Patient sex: F
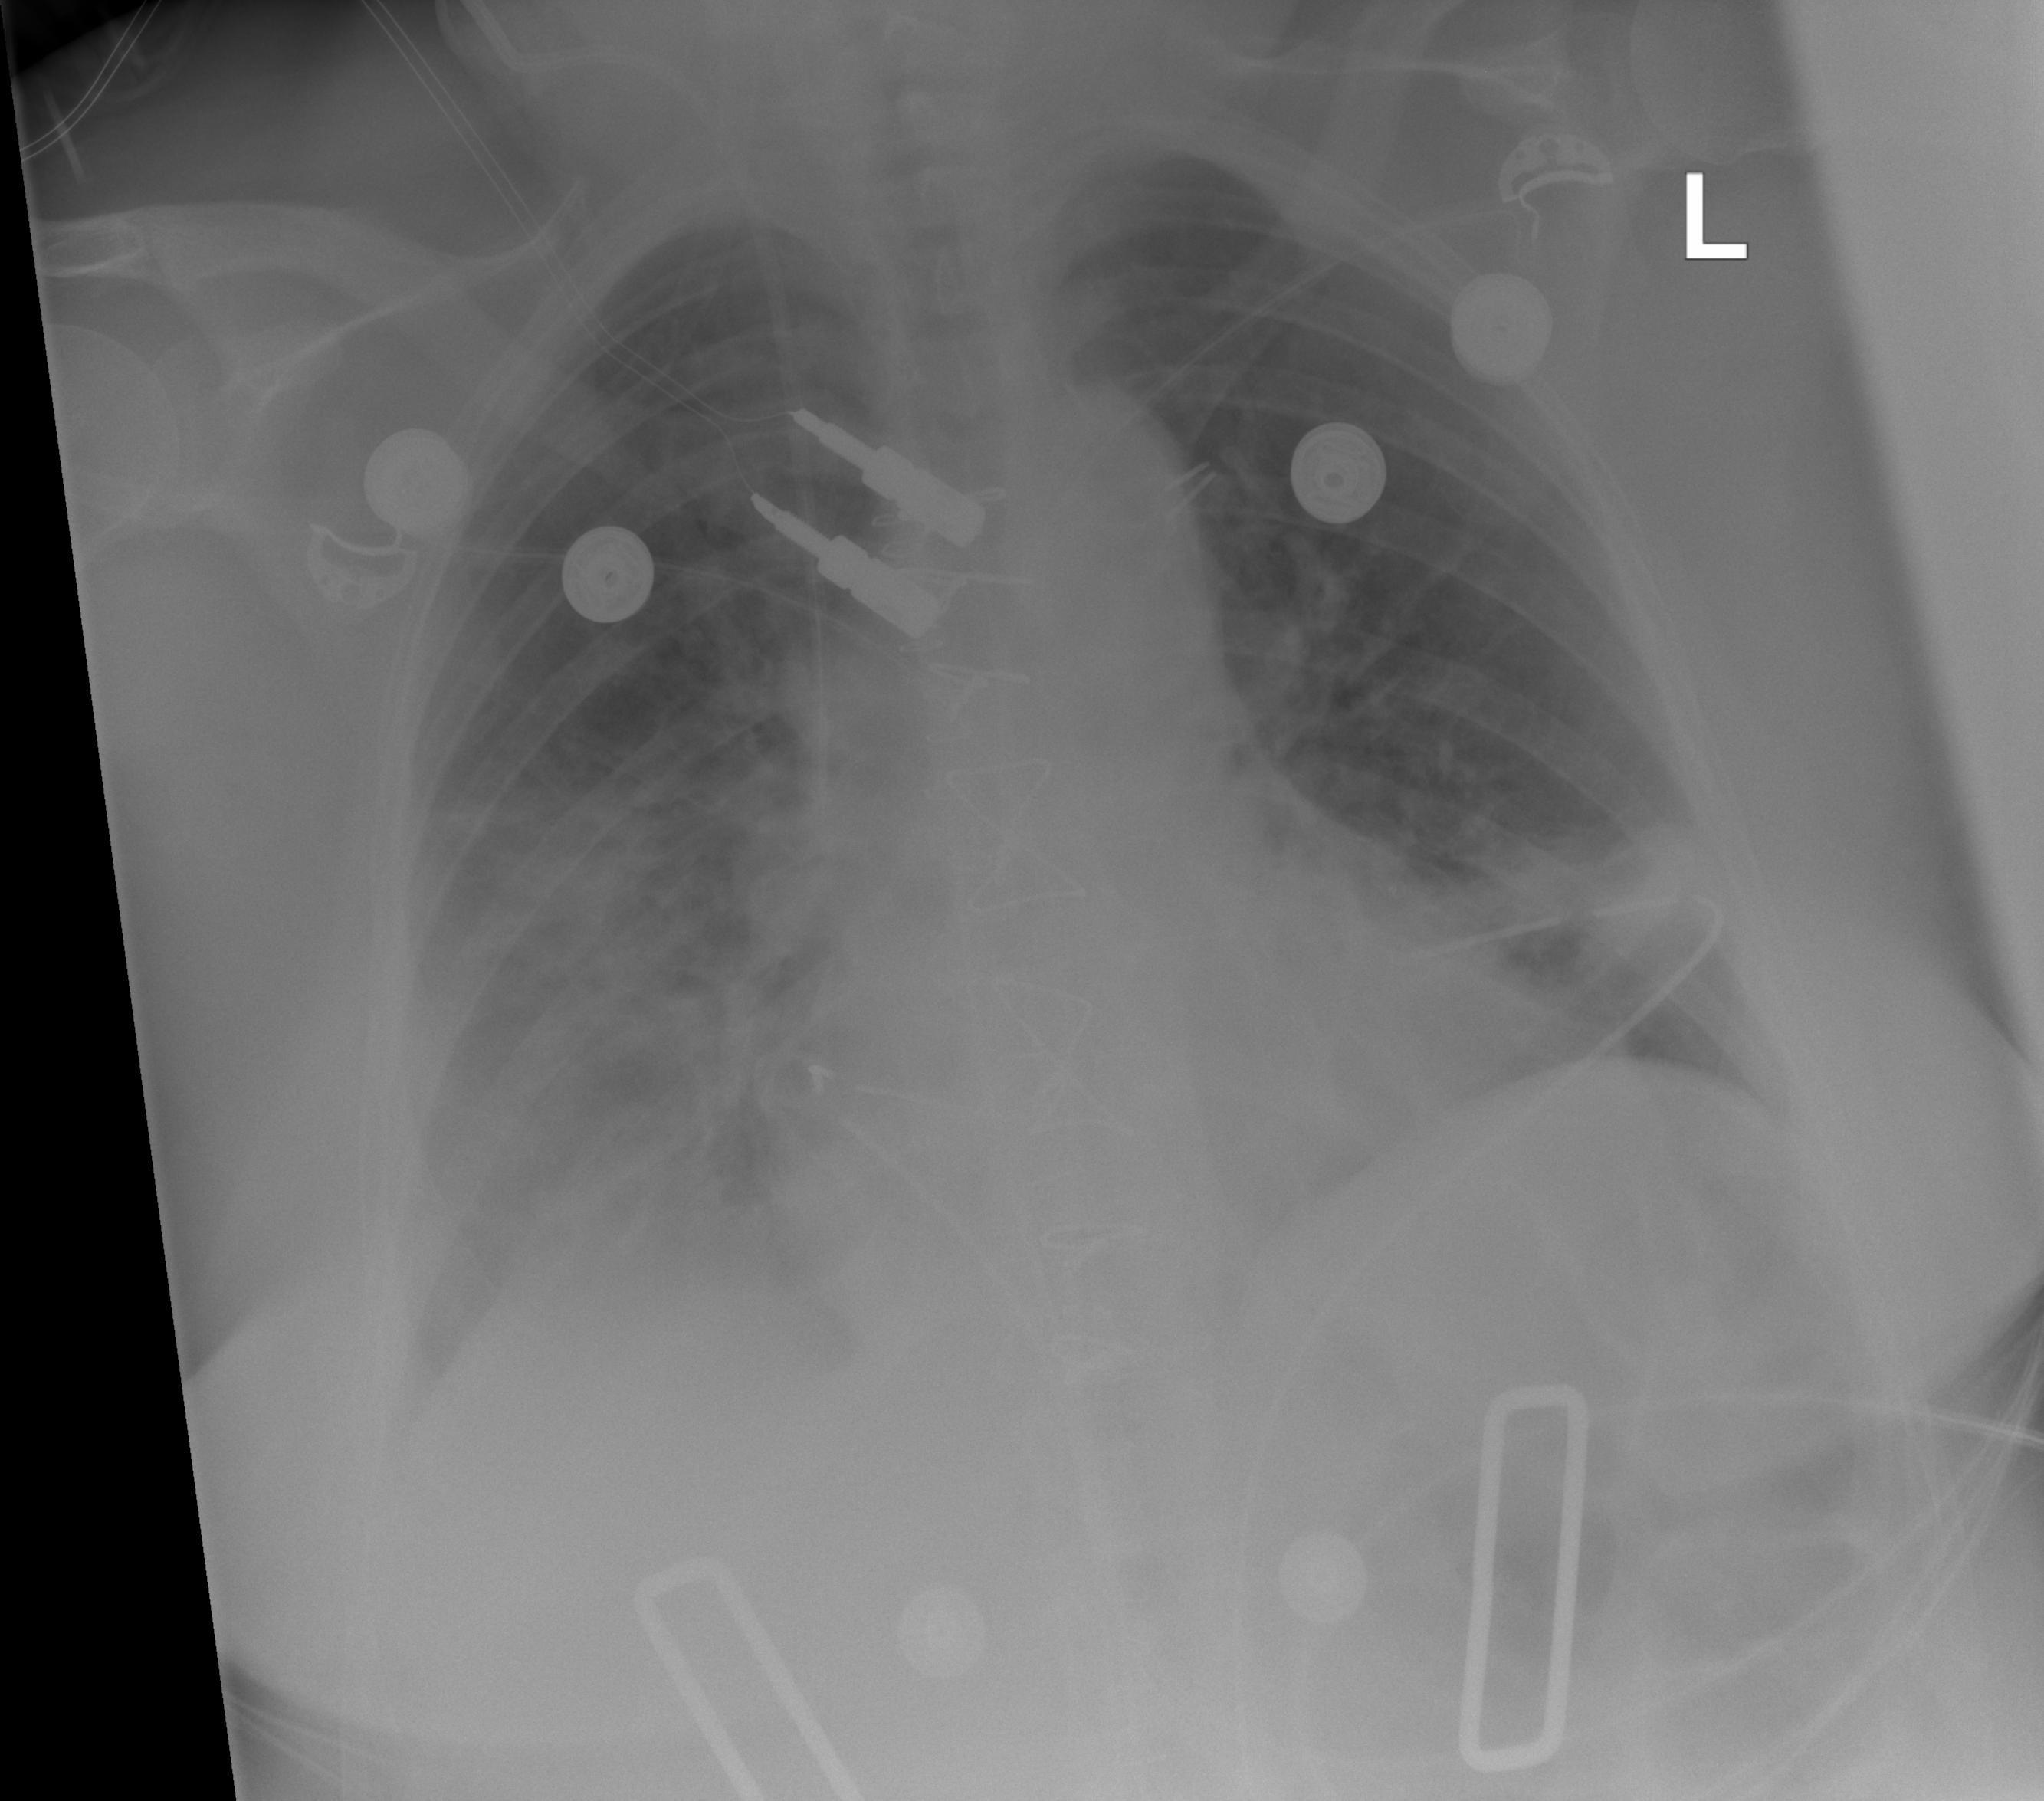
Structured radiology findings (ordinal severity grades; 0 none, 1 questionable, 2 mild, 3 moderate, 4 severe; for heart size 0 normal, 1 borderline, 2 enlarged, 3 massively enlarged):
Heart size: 0
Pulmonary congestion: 0
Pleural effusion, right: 2
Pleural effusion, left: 0
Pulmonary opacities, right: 1
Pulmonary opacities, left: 0
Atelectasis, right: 2
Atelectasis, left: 2